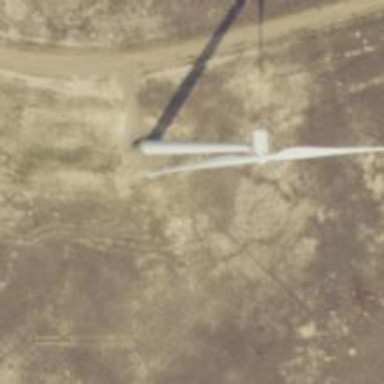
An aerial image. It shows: Wind generator with horizontal axis. The generator is wind turbine.